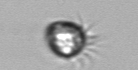
Label: Ciliophora